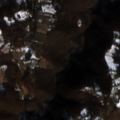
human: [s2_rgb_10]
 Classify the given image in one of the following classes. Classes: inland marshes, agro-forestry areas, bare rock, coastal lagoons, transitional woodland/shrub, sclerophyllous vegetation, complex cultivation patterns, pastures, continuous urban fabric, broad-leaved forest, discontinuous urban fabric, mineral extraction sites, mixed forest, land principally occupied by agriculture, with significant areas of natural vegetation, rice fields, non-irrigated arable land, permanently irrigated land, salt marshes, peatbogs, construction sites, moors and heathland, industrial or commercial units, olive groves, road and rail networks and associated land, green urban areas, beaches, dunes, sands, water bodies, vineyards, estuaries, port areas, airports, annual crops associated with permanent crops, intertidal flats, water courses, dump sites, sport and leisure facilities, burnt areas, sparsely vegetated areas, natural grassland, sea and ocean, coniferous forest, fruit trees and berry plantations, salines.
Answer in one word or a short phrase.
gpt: complex cultivation patterns, land principally occupied by agriculture, with significant areas of natural vegetation, broad-leaved forest, transitional woodland/shrub